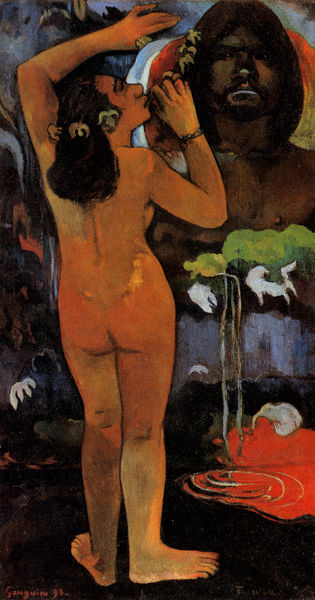
Titel: La lune et la terrre, Hina tefatou (Der Mond und die Erde)
Künstler: Paul Gauguin
Standort: New York (New York)
Institution: The Museum of Modern Art
Schlagwörter: akt, baum, blau, blätter, dunkel, fuß, gemälde, hand, haut, kopf, laub, mann, nackt, wasser, weiß, wolken, grün, landschaft, mädchen, see, teich, blume, blumen, braun, brust, frau, geste, haar, licht, orange, rücken, schmuck, schwarz, blüten, hund, rot, tier, tiere, hochformat, malerei, bart, jung, trinken, arm, arme, faru, gesicht, haarschmuck, halten, trauer, horn, hände, öl, natur, sonne, boden, insel, haare, stehend, blatt, pflanze, pflanzen, lippe, fliegen, umrandung, affe, füße, hintern, rückenansicht, kuss, afrika, farbe, büste, exotik, exotisch, gauguin, neger, blut, religion, idyll, paul, arsch, hinten, rückenakt, traum, groß, flüstern, macke, kranz, ruf, flecken, flöte, armband, jesus, gaugin, erhoben, anbetung, schafe, kopfschmuck, phantasie, klee, pusten, karibik, quelle, marc, indianer, paul gaugin, tahiti, gorilla, schwarzer mann, schmück, vodoo, frazu, po, pusen